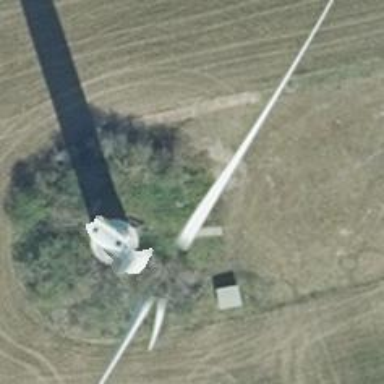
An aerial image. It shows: Wind generator with horizontal axis. The generator is wind turbine.